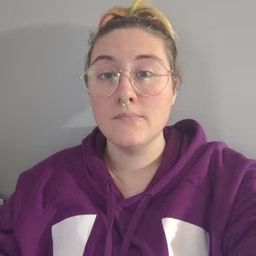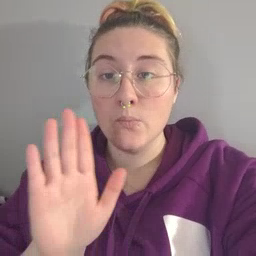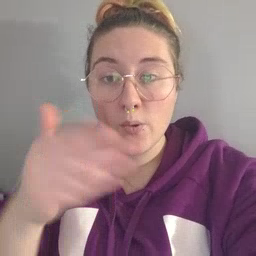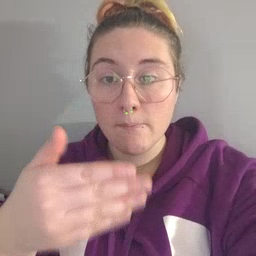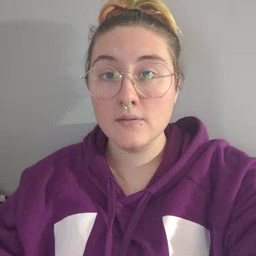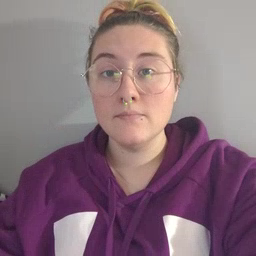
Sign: room